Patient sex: M
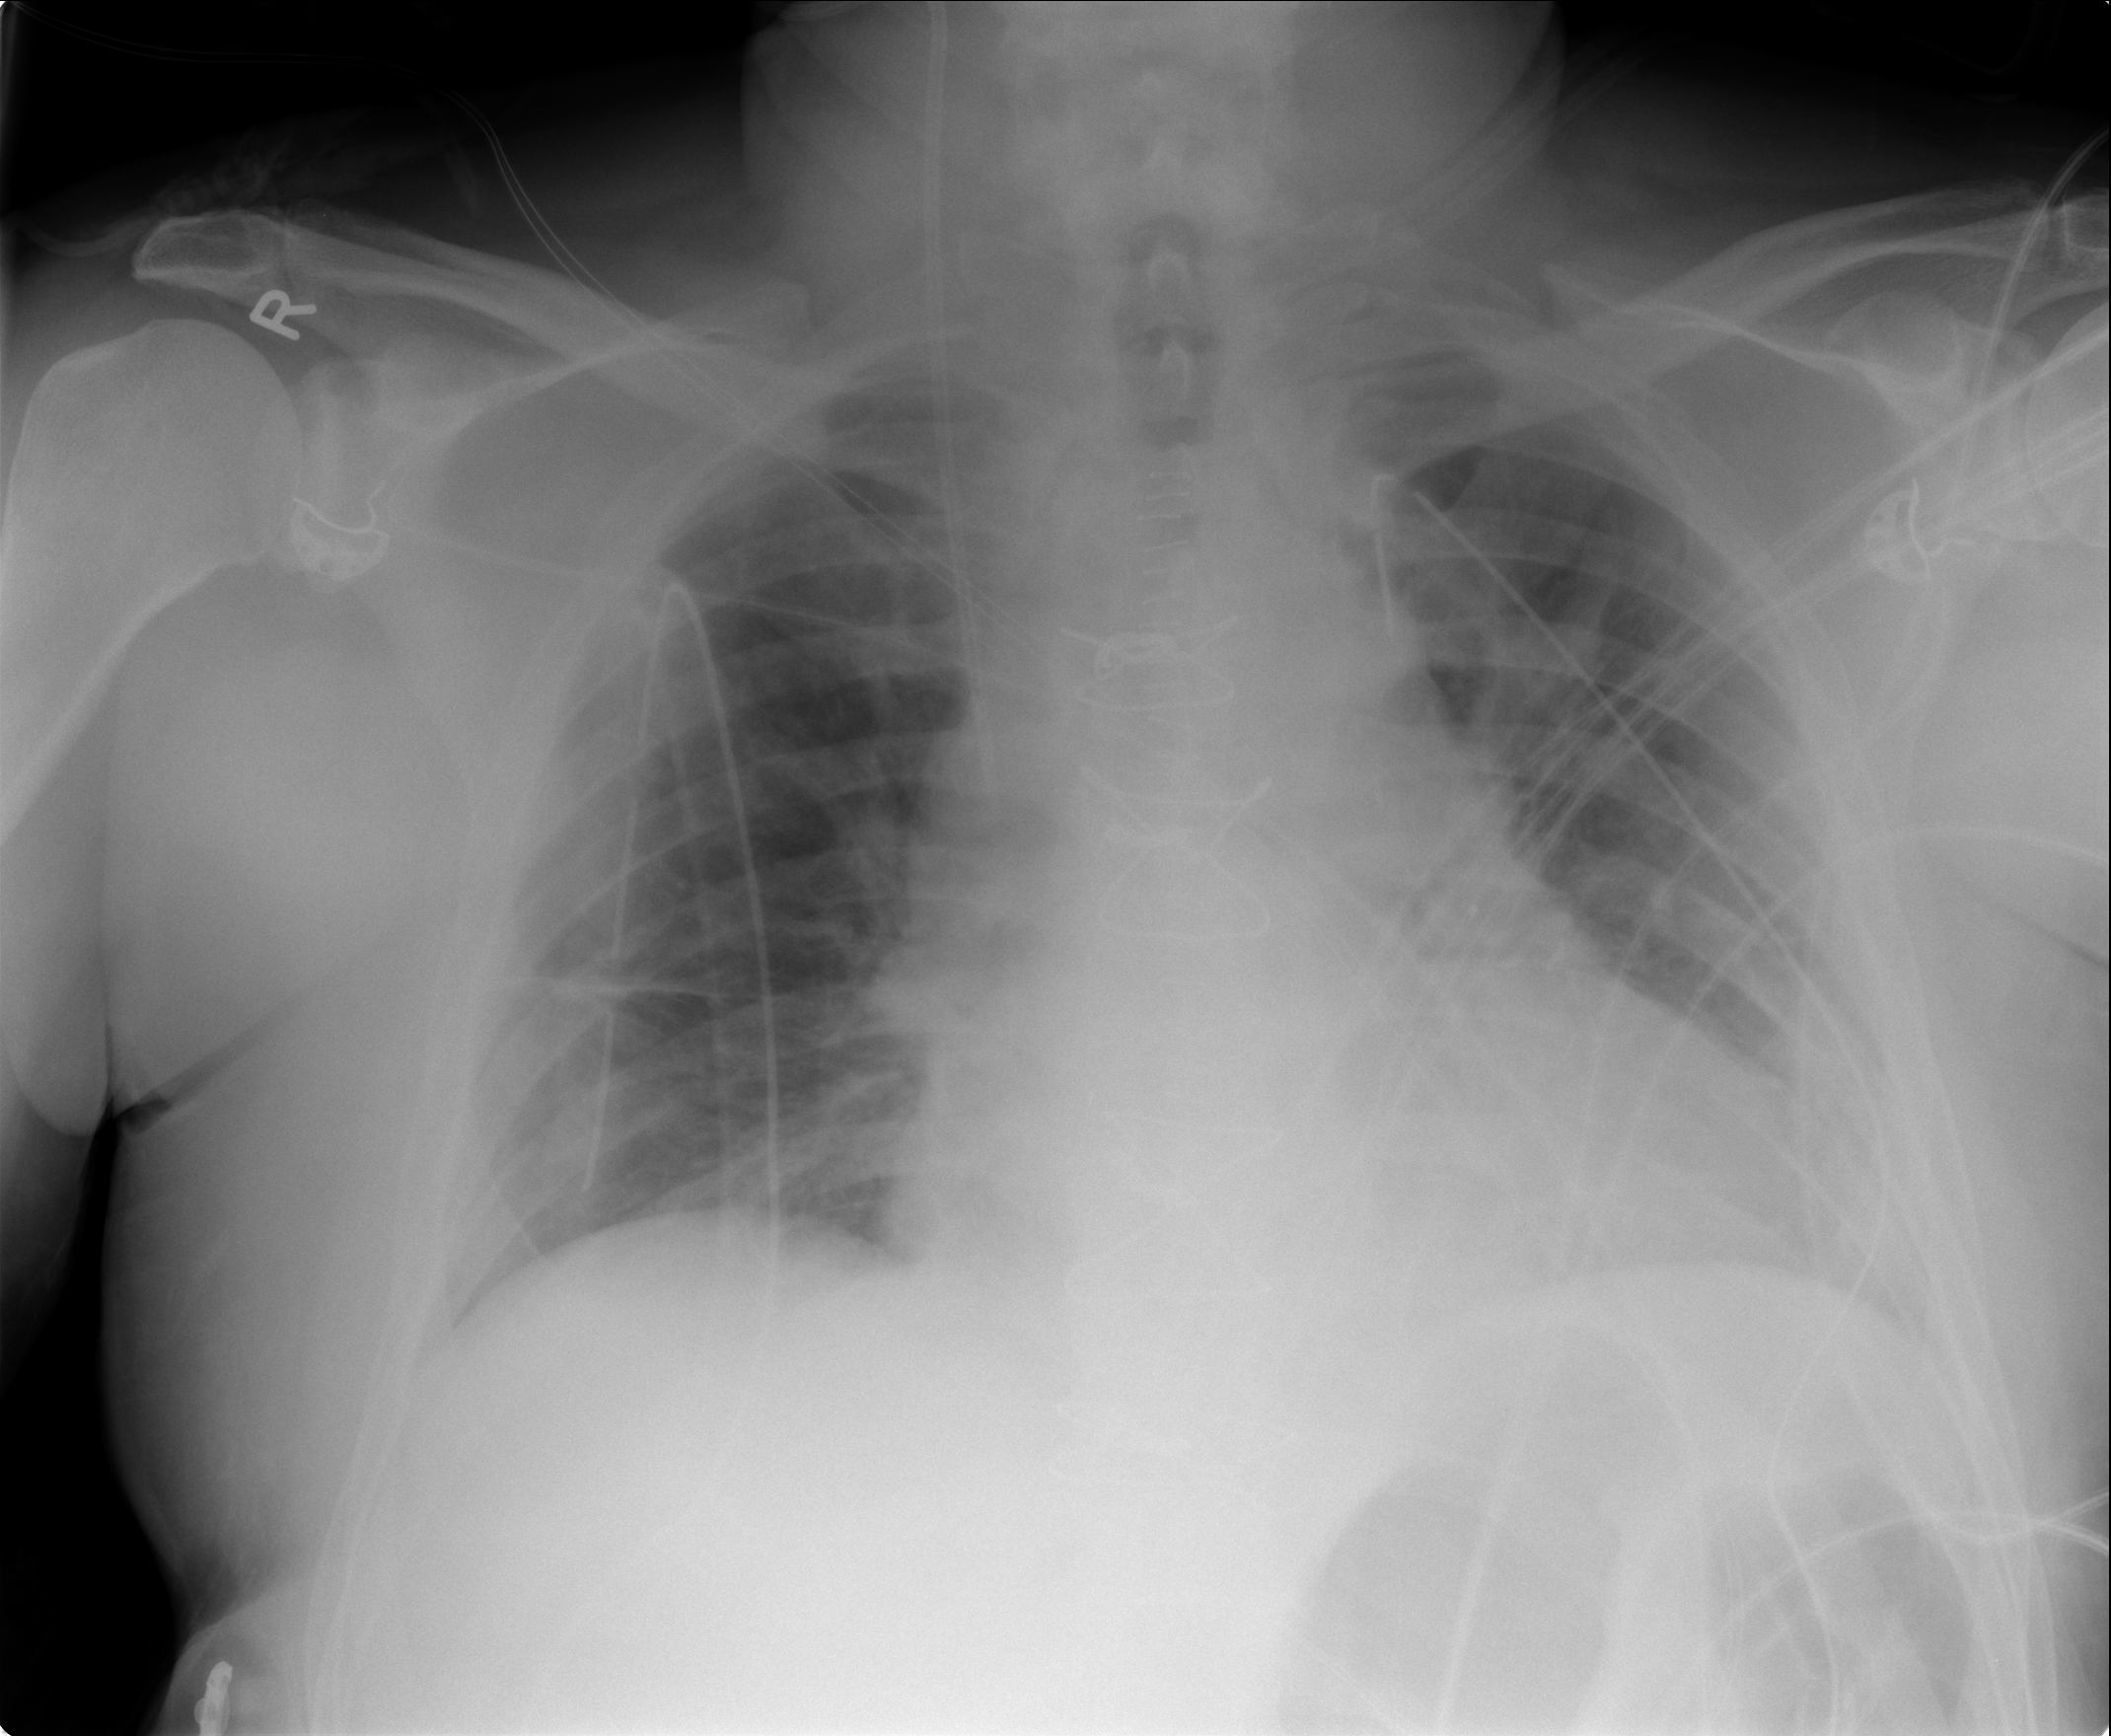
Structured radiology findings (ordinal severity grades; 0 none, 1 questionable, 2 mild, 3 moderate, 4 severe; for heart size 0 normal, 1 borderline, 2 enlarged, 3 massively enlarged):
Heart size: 2
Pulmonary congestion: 2
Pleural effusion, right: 1
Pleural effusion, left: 2
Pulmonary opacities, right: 1
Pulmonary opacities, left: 1
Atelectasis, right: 2
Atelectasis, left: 2